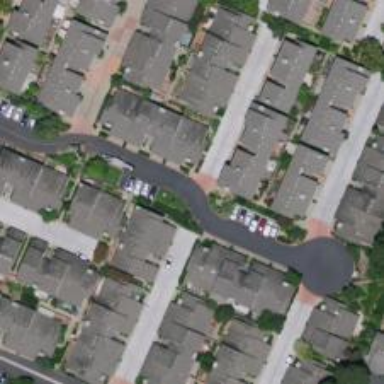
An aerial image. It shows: Living street.